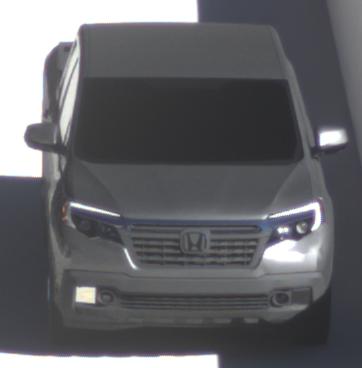
Make: Honda
Model: Ridgeline
Detailed model: Gen. 2
Model produced from: 2016
Model produced until: 2020
Doors: 4
Color: gray
Road condition: dry road
Daytime: morning or afternoon
Contrast: high contrast